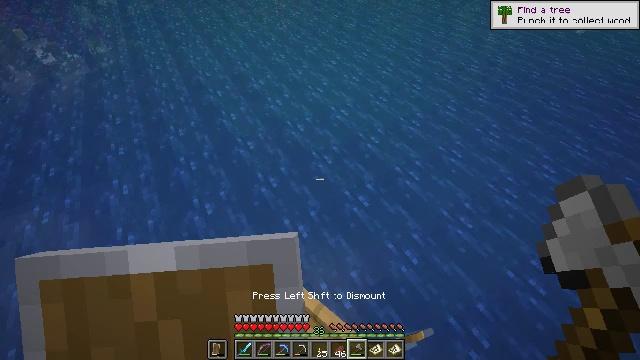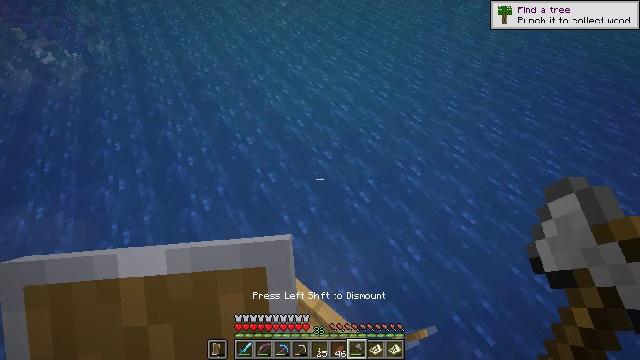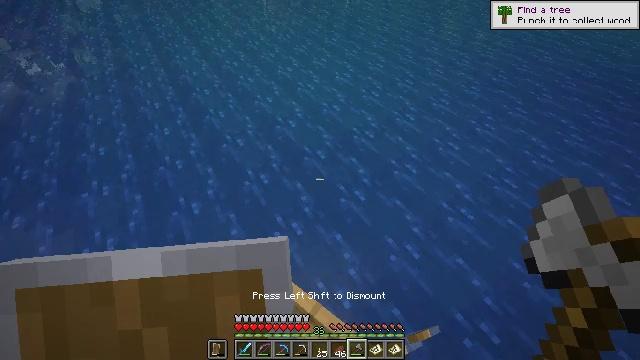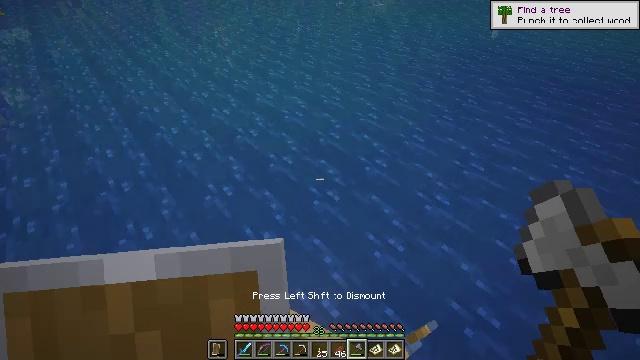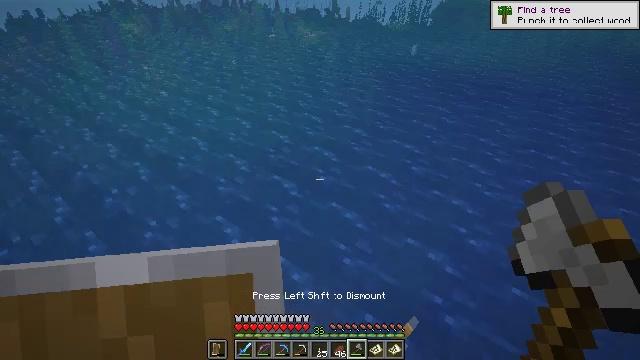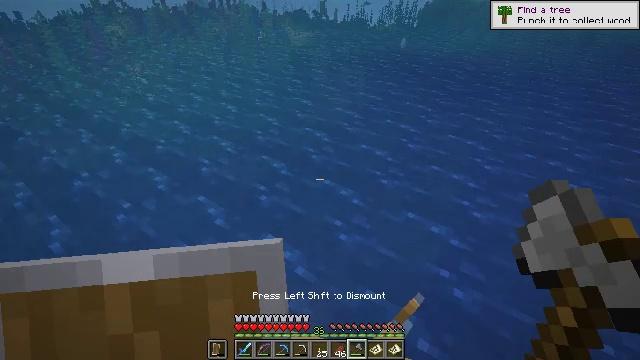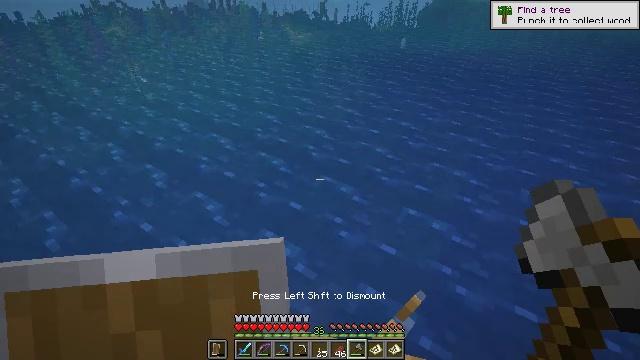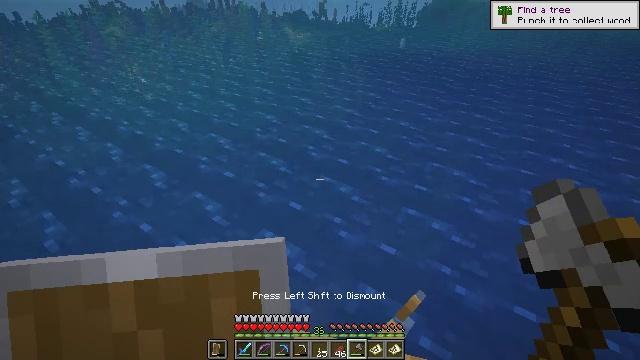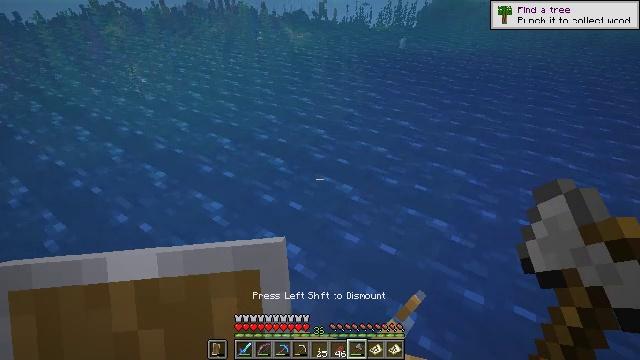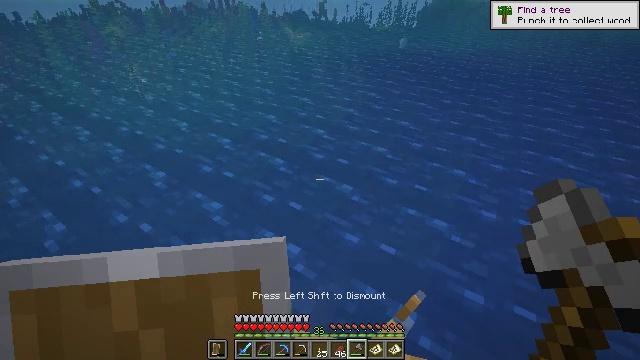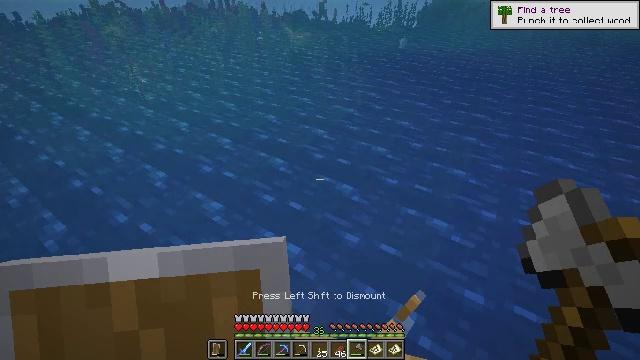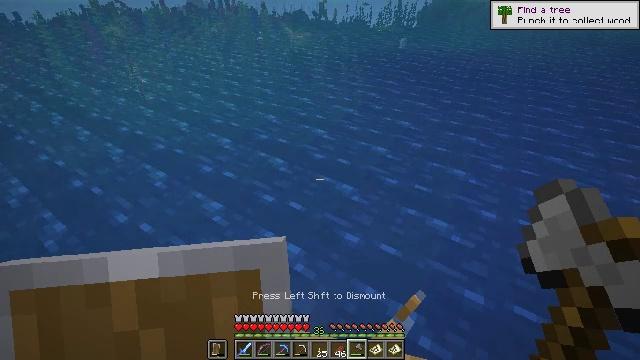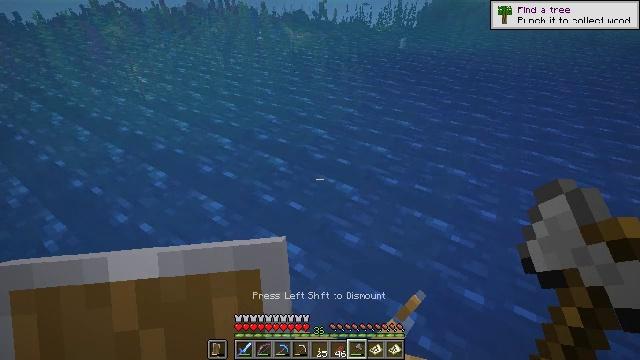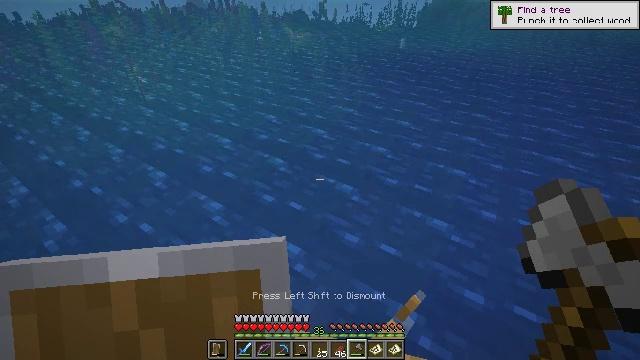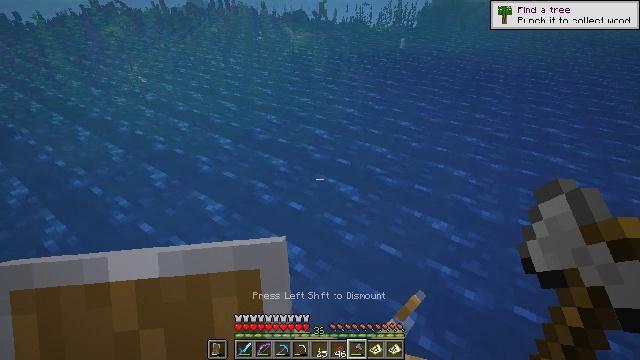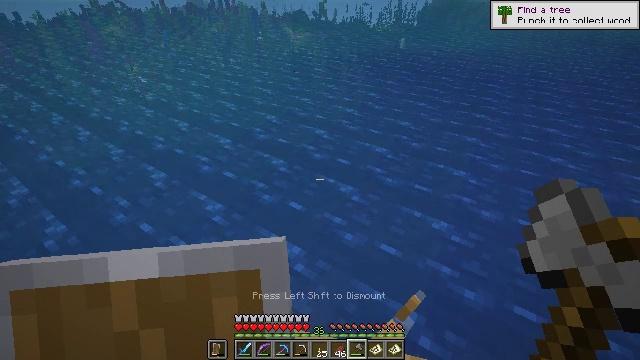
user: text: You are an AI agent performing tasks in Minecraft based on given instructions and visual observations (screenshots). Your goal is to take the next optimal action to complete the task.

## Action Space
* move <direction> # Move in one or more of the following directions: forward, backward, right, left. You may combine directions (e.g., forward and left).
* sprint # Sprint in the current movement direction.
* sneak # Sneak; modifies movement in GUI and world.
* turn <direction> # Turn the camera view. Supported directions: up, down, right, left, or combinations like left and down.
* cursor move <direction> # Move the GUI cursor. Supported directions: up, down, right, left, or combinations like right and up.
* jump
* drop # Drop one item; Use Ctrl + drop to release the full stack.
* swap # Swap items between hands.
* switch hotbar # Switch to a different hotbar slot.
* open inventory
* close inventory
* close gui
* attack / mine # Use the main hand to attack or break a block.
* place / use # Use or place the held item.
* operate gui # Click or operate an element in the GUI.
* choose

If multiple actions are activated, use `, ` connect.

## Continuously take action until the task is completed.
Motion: motion action
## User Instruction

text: Break the kelp plant in the ocean.
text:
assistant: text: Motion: no_op
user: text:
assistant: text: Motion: turn right and up
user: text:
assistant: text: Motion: turn right and up
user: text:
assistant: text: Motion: turn right and up
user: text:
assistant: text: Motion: turn right
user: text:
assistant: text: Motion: no_op
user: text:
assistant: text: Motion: no_op
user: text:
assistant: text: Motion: no_op
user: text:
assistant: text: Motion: no_op
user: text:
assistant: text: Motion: no_op
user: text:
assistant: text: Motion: no_op
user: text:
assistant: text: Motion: no_op
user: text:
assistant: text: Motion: no_op
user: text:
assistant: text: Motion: no_op
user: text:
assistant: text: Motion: no_op
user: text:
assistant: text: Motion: turn left
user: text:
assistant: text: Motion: turn left and up
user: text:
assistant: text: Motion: turn left and up
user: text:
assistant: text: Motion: turn left and down
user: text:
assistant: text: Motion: no_op
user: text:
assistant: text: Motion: no_op
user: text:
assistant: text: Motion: turn left
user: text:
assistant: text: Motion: turn left and up
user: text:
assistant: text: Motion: turn left and up
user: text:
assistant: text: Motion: turn left
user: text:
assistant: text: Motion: turn left
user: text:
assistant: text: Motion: no_op
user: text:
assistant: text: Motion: no_op
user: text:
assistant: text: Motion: no_op
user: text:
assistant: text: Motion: turn left